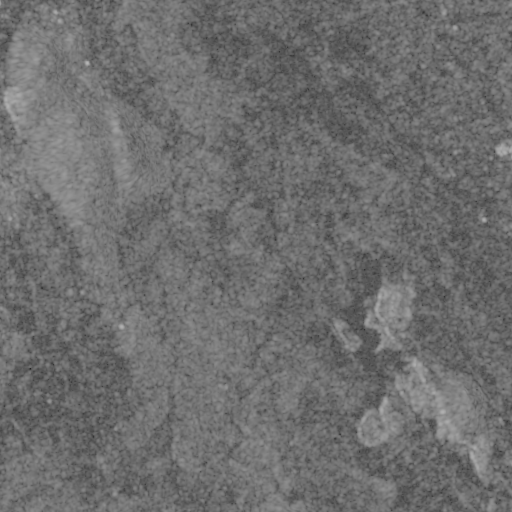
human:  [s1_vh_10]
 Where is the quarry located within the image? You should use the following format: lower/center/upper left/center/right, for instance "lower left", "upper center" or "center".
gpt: The quarry is located in the upper left of the image.
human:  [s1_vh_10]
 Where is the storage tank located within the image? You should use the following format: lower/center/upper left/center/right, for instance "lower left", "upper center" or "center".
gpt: The storage tank is located in the center left of the image.
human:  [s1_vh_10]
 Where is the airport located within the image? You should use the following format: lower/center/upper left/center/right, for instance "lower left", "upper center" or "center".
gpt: There is no airport in the image.

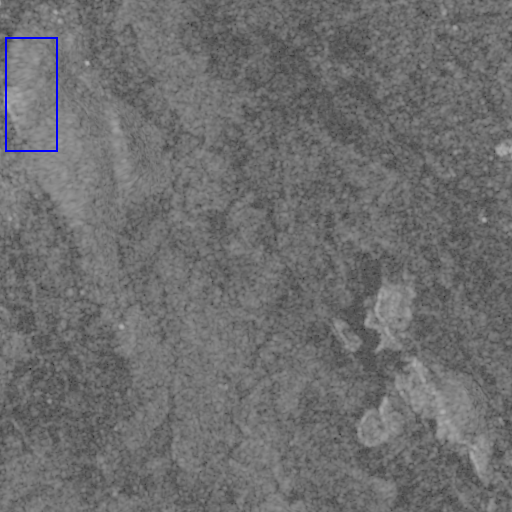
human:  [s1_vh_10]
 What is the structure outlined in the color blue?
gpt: The structure outlined in blue is a quarry.
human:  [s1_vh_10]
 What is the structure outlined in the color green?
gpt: There is no green outline.